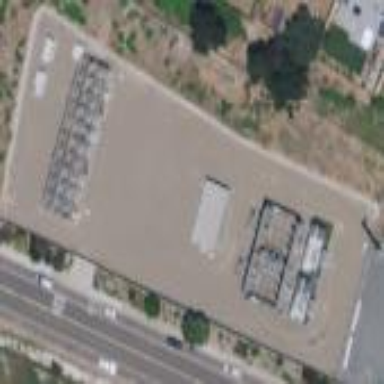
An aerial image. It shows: Distribution-level power substation.